Question: How I can create dynamic table with JQuery from these object
Object is array type and store every column data.
I want table like this:
'+--Start_Hour--Start_Minutes--Start_Month--+ | 11 | 00 | 07 --| | 03 | 03 | 03 --|'

Yes, but its bad code :(
'''
function GenerateHolidayTable(data) {
var name, number;
var HolidayTableHTML = '';
HolidayTableHTML += '<table class="table"><tr><th>Start_Month</th><th>Start_Day</th><th>Start_Hour</th><th>Start_Min</th><th>End_Month</th><th>End_Day</th><th>End_Hour</th><th>End_Min</th> <th>Description</th></tr>';
$.each(data, function(key, value) {
if (key == "Start_Month") {
HolidayTableHTML += '<tr>';
$.each(value, function(key, value) {
HolidayTableHTML += '<td>' + value + ' </td>';
});
}
..................................
else if (key == "Description") {
$.each(value, function(key, value) {
HolidayTableHTML += '<td>' + value + ' </td>';
});
HolidayTableHTML += '</tr>';
}
});
HolidayTableHTML += '</table>';
$('#HolidayTable').append(HolidayTableHTML);
}
'''
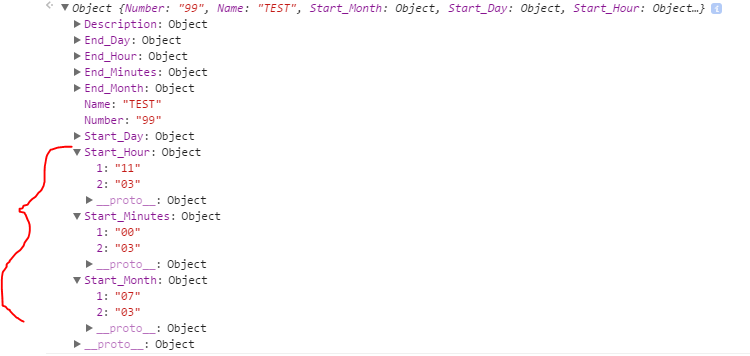
Answer: You can do something like this :
'''
var json = "{"Start_Month": {"1" :"1","2" :"2","3" :"3"},"Start_Minutes": {"1" :"10","2" :"20","3" :"30"},"Start_Hour": {"1" :"01","2" :"02","3" :"03"}}";
var jsonObj = JSON.parse(json);
$.each(jsonObj.Start_Hour, function(idx, val) {
var row = "<tr>";
row += "<td>" + val + "</td>";
row += "<td>" + jsonObj.Start_Minutes[idx] + "</td>";
row += "<td>" + jsonObj.Start_Month[idx] + "</td>";
row += "</tr>";
$("#data").append(row);
});
'''
'''
table {
width: 100%;
}
table,
td,
th {
border: 2px lightblue solid;
}
'''
'''
<script src="https://ajax.googleapis.com/ajax/libs/jquery/1.11.1/jquery.min.js"></script>
<table>
<thead>
<tr>
<th>Start_Hour</th>
<th>Start_Minutes</th>
<th>Start_Month</th>
</tr>
</thead>
<tbody id="data"></tbody>
</table>
'''